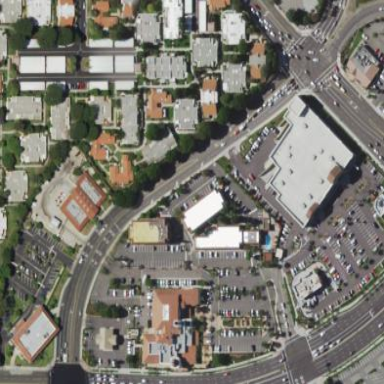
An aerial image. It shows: Retail area.